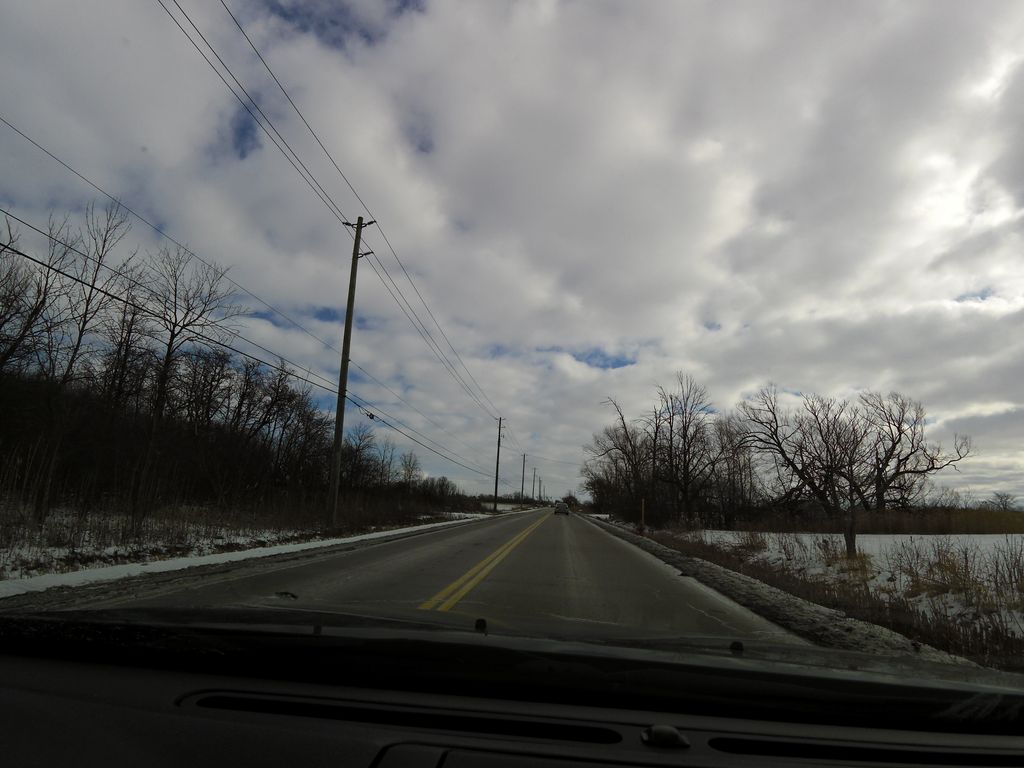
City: hamilton